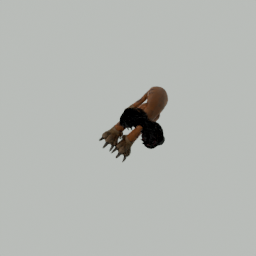
Label: animals